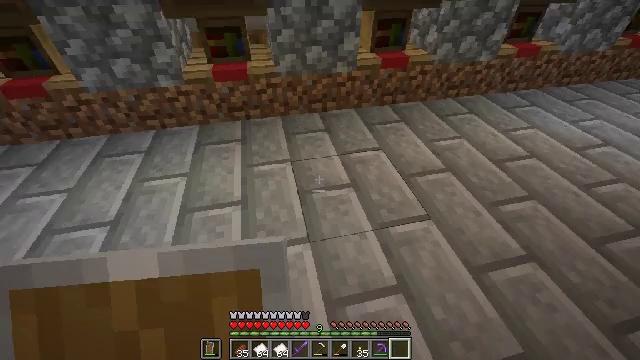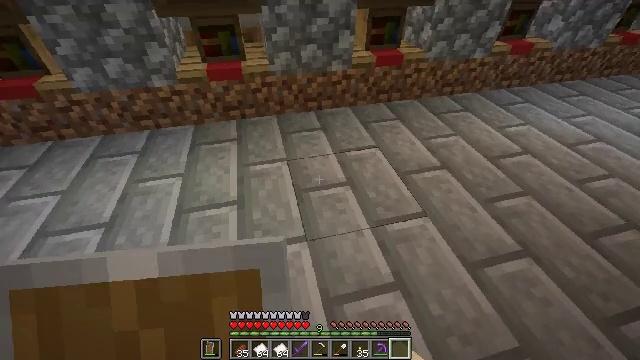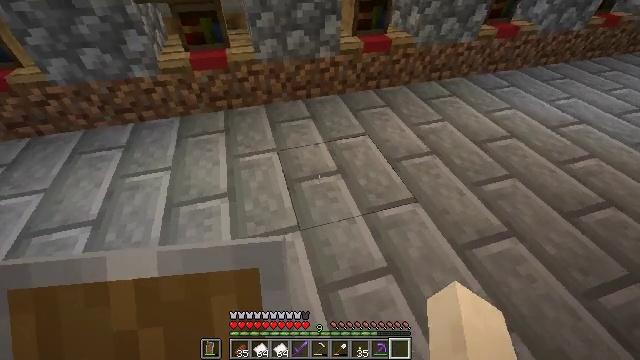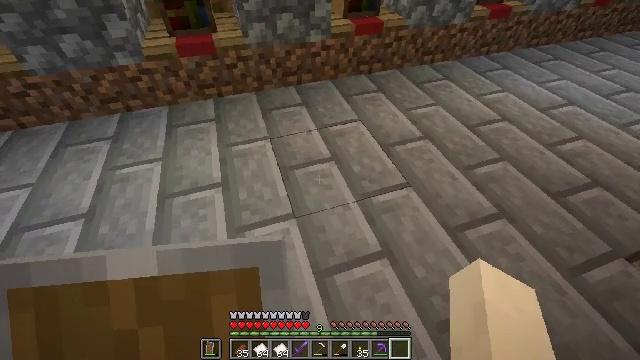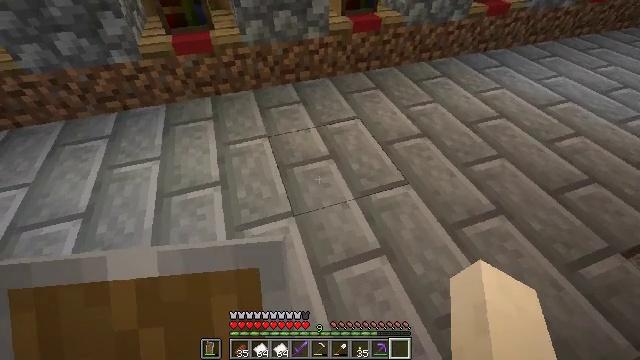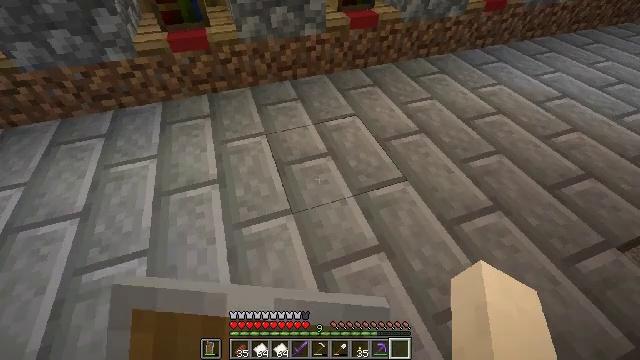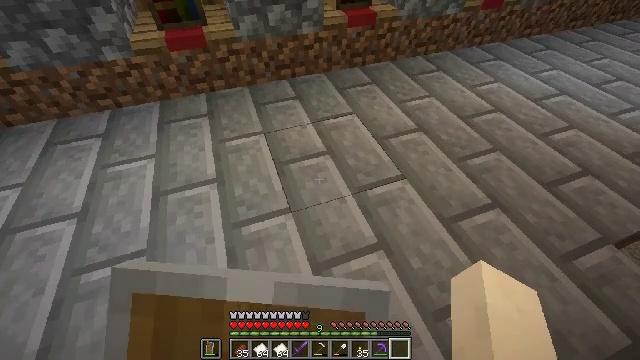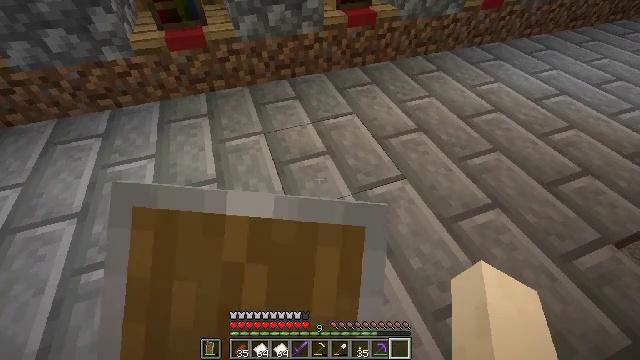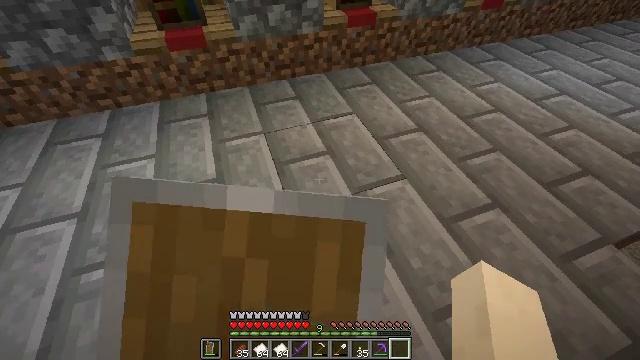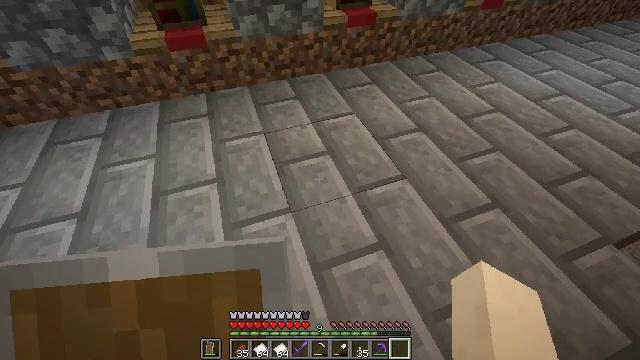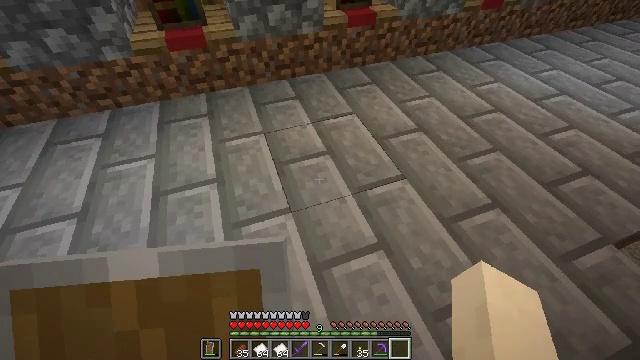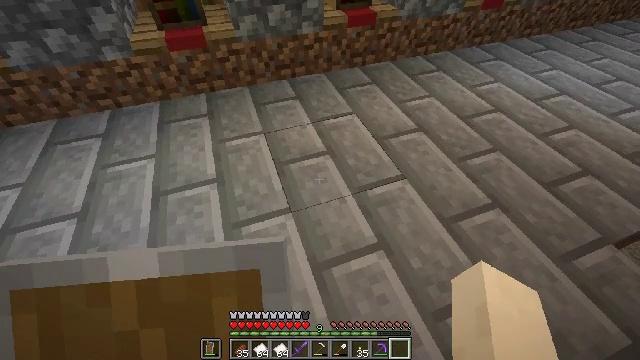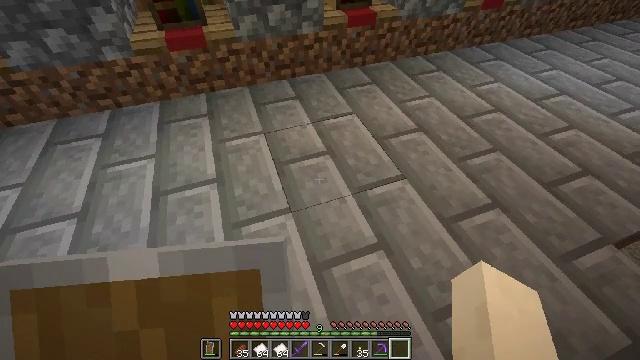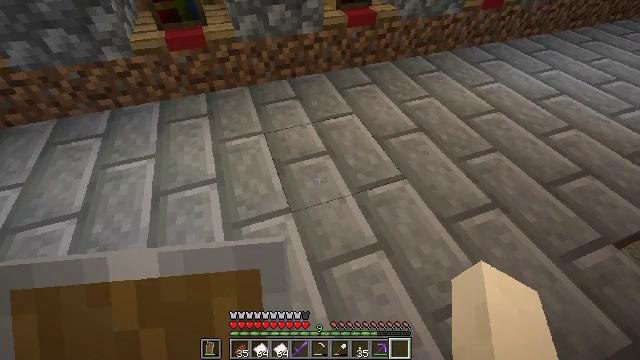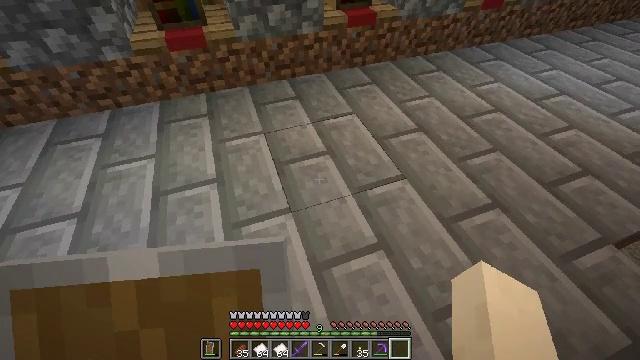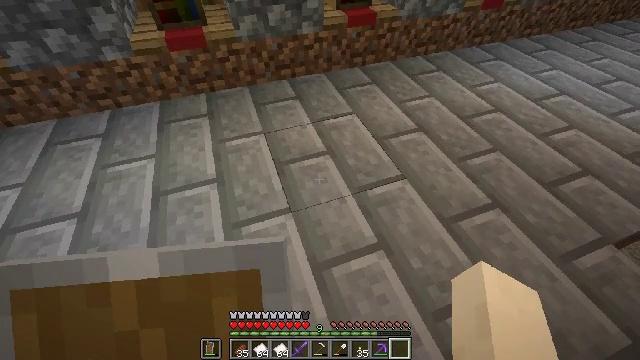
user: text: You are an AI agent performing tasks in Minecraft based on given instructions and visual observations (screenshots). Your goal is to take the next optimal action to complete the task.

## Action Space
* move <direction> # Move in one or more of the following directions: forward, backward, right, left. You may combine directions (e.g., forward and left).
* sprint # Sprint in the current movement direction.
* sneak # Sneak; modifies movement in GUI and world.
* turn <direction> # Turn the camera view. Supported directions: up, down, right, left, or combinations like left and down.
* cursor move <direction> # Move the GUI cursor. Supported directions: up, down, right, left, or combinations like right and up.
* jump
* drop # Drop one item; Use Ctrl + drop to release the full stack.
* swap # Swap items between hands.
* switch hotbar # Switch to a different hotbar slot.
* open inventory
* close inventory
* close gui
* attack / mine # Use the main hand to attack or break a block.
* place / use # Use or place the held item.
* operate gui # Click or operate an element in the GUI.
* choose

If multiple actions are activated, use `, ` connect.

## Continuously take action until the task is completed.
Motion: motion action
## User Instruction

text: Collect the stone brick slab for building.
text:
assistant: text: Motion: turn right
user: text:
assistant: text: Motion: turn right and down
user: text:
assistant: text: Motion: turn right and down
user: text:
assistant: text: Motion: no_op
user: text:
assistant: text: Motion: use / place
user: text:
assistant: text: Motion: use / place
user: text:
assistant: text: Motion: use / place
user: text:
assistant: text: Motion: use / place
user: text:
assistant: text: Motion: no_op
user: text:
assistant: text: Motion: no_op
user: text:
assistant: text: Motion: no_op
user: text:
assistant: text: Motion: no_op
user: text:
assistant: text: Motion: no_op
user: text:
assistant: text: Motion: no_op
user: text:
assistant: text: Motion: no_op
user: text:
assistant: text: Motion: no_op
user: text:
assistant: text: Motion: no_op
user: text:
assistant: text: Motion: no_op
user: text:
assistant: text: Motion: move forward, turn down
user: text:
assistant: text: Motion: move forward
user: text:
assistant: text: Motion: move forward
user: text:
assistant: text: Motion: move forward, turn down
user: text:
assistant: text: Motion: turn down
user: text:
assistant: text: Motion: turn down
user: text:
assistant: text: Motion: use / place
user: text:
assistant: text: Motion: use / place
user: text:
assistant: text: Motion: use / place
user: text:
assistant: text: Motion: use / place
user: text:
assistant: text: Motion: no_op
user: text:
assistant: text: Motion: no_op